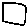
Label: square